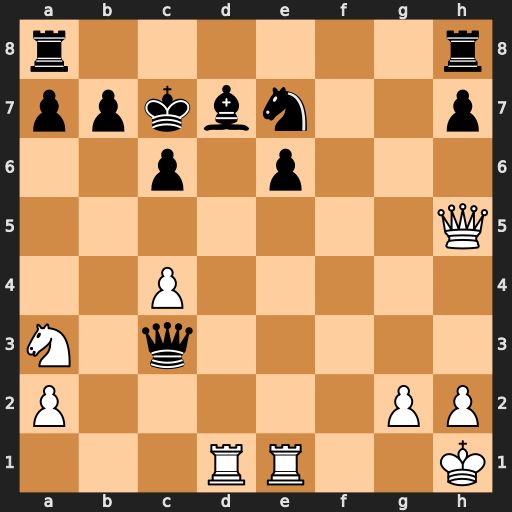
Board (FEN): r6r/ppkbn2p/2p1p3/7Q/2P5/N1q5/P5PP/3RR2K
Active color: w
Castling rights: -
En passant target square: -
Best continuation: Qc5 Kd8 Qd6